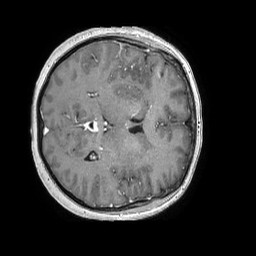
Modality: T1w
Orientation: axial
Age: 55
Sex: female
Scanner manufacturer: philips
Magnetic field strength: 1.5 T
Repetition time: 0.007785 s
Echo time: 0.003597 s